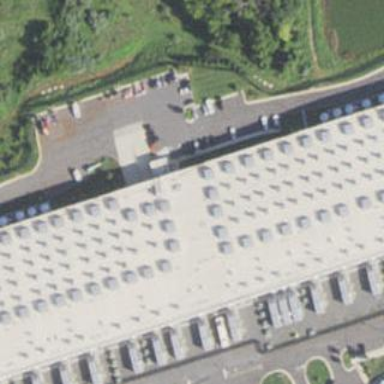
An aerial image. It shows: Data center building.